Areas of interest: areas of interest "Pingqiao International Exhibition and Convention Center"
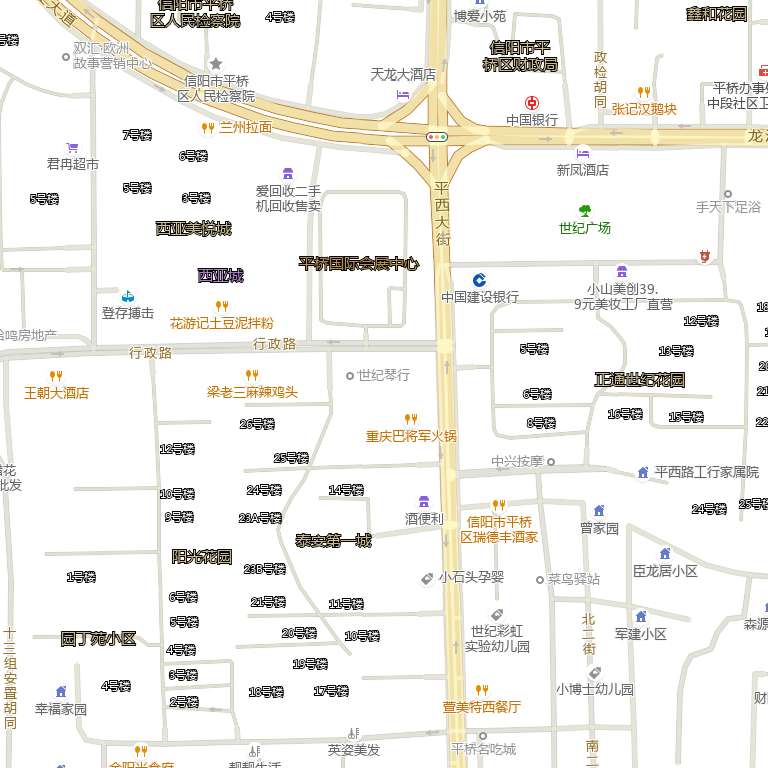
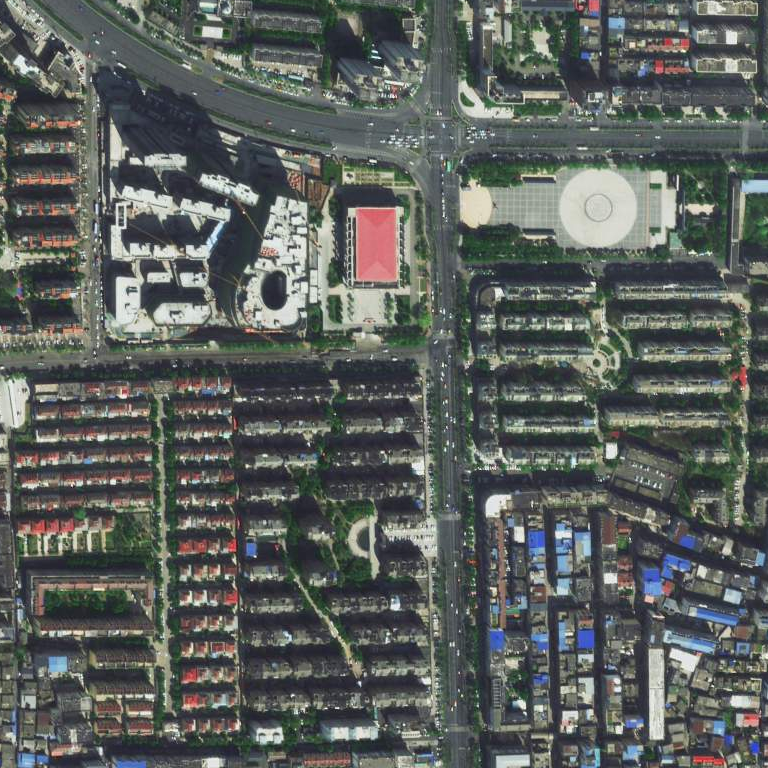